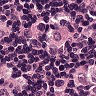
Metastatic tissue present: yes